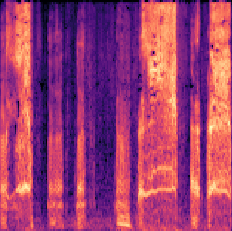
Sound class: Pig